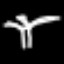
Label: palm tree